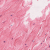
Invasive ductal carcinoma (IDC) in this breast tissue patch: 0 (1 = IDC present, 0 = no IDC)